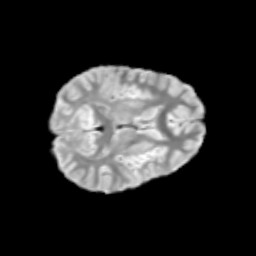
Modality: T2w
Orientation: axial
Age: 11
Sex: male
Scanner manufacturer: siemens
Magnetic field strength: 3 T
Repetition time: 3.8 s
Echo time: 0.07 s